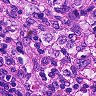
Metastatic tissue present: yes